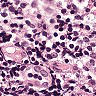
Metastatic tissue present: no